You are looking at a signal-to-image encoding: consecutive vibration samples arranged as the rows of a grayscale square. Based on the visible evidence, which condition applies: normal, inner_race, outer_race, ball?
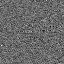
Answer: normal